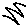
Label: zigzag